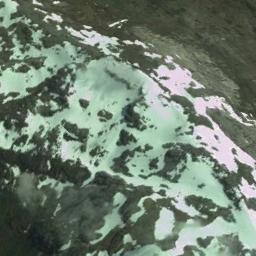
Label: snowberg